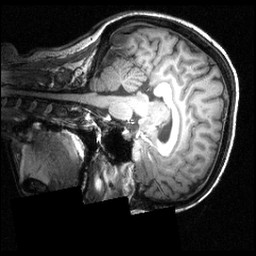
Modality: T1w
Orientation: sagittal
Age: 25
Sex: female
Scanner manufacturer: siemens
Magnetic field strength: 3.951 T
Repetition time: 1.5 s
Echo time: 0.00335 s